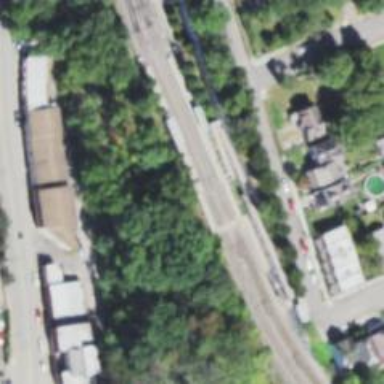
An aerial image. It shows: Light rail electrified with contact line.